Question: I'm trying to learn javascript from online tutorial.
I don't understand line 12, what does these line of code do? what are outImage, thisImage.outImage, and Image()?Is Image() a javascript built-in object? Is thisImage.outImage an object? or only outImage is an object? Thanks so much, any answers are appreciated.!

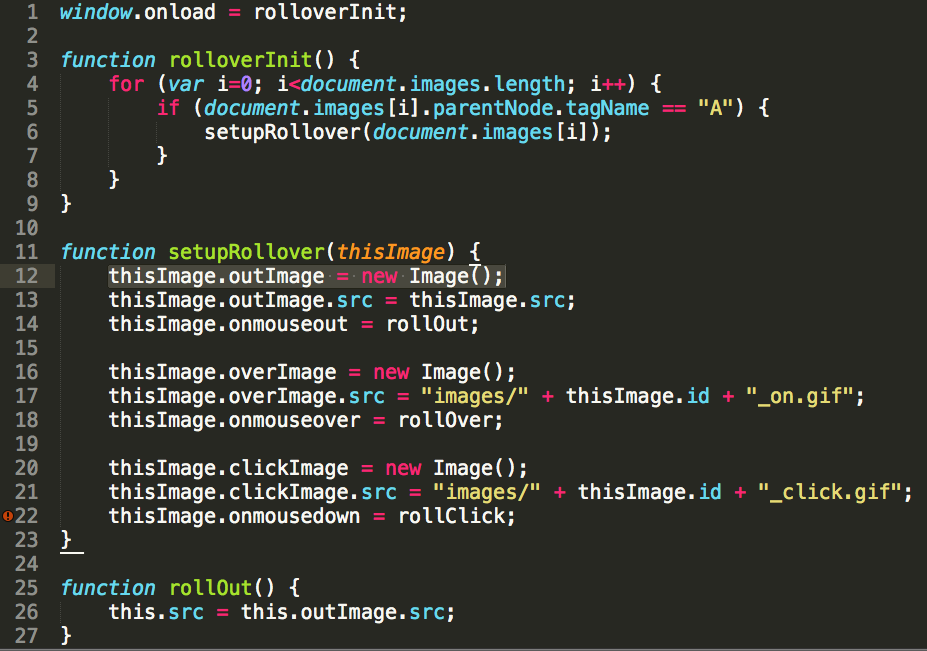
Answer: Look at line 6.
'''
setupRollover( document.images[i] );
'''
That's calling the function.
'''
function setupRollover (thisImg) { /* ... */ }
'''
So 'thisImg' === document.images[i];
'document' is a browser built-in object (not built into JavaScript, but one which is put in by every browser), which gives you access to the HTML on the page (aka: The "DOM").
so, 'document.images' is a list of all of the images on the DOM.
'var img = new Image( ); img.src = "...";' makes a new image, the same way typing '<img src="...">' in the HTML gives you a new image.
The difference is that now you have it in JavaScript and not in HTML, so you can change it and move it around, and pass it to different functions.
The only other confusing piece of the puzzle is that you can attach almost anything to almost anything else in JavaScript.
'''
var img = new Image(),
img2 = new Image();
img.otherImage = img2;
'''
This doesn't do anything special or magic.
It's just, now any time I ask for 'img.otherImage' in that script, it will give me 'img2'.